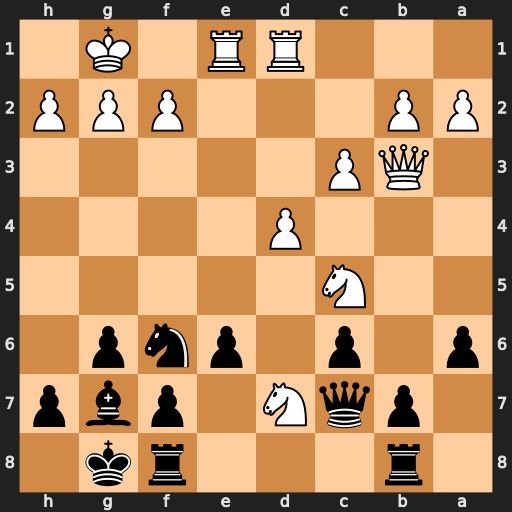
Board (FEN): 1r3rk1/1pqN1pbp/p1p1pnp1/2N5/3P4/1QP5/PP3PPP/3RR1K1
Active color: b
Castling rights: -
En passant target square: -
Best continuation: Nxd7 Nxd7 Qxd7